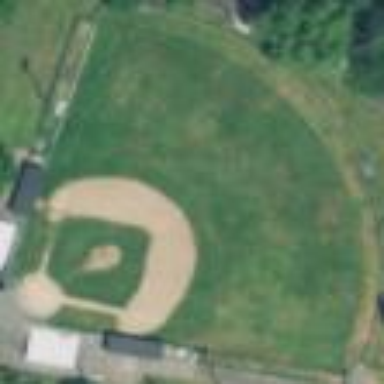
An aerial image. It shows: Baseball pitch for leisure land activities.